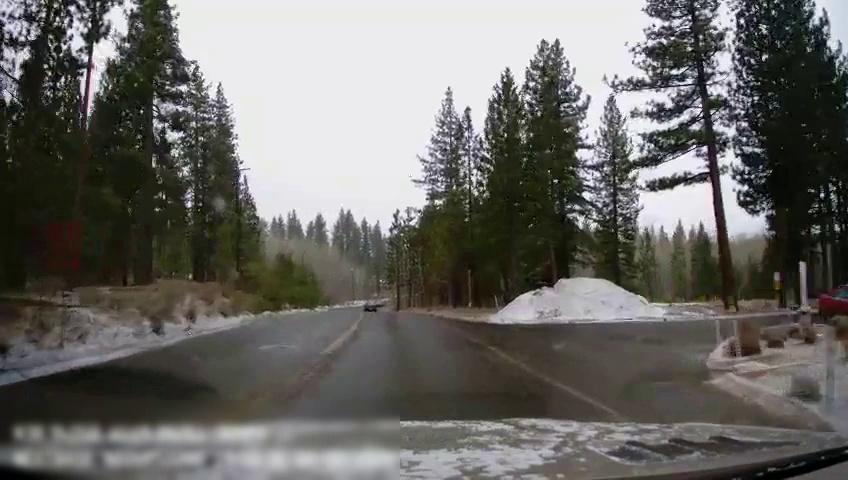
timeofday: Day
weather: Snowy
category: Drivable Space
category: Vehicles | SUV
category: Vehicles | SUV
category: Lanes | Current Lane
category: Lanes | Current Lane